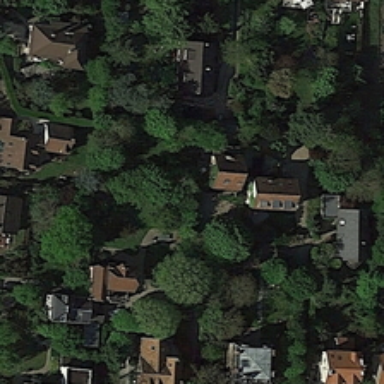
Some houses are scattered around among trees .